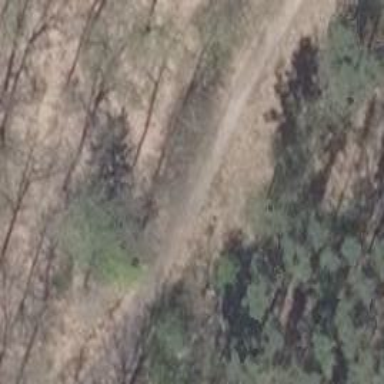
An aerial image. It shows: Ground path.